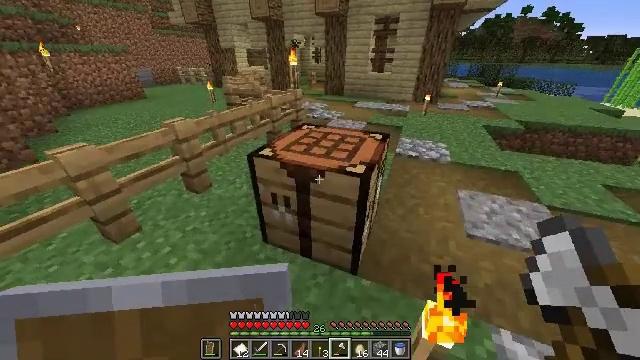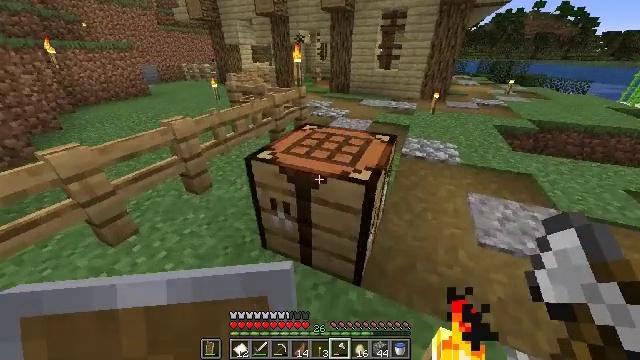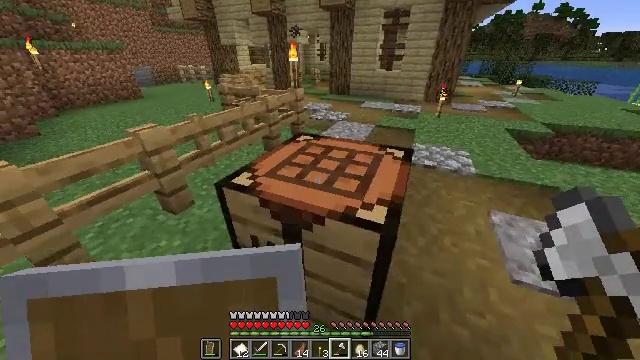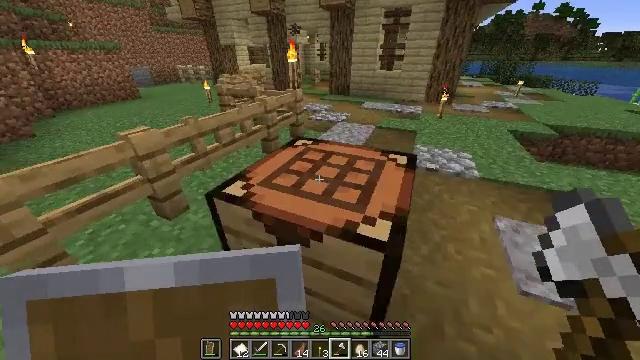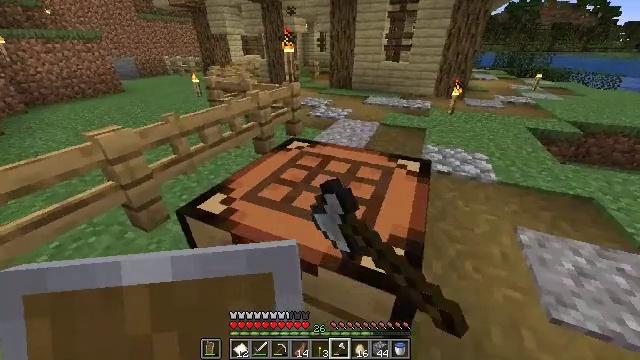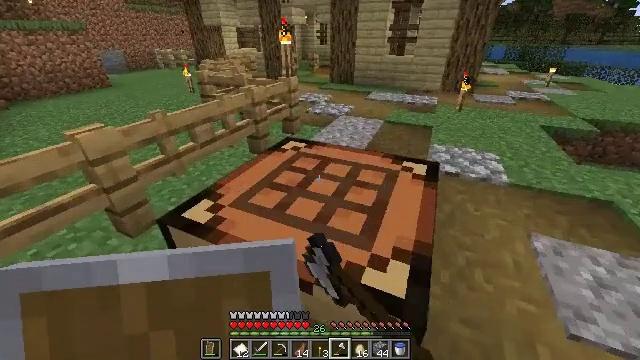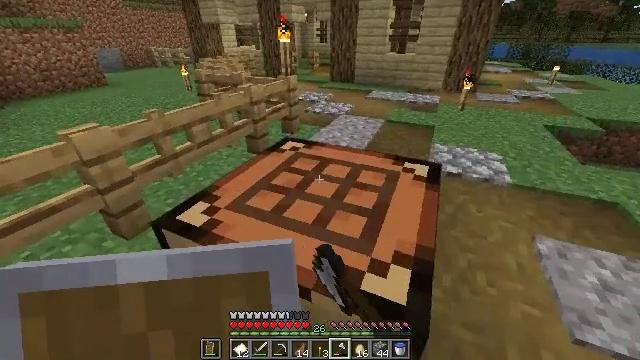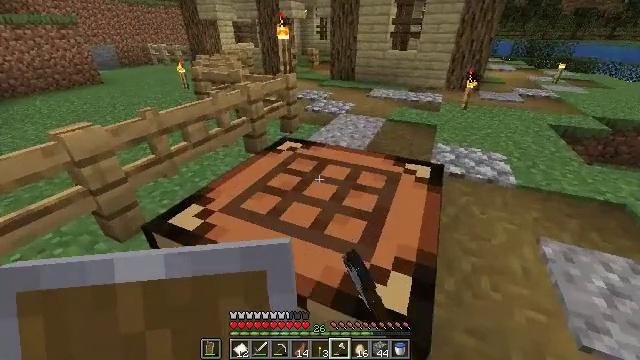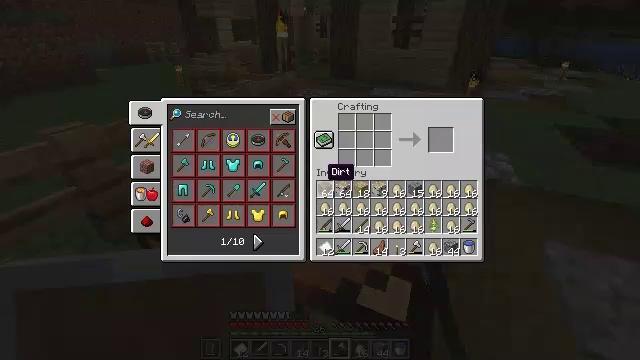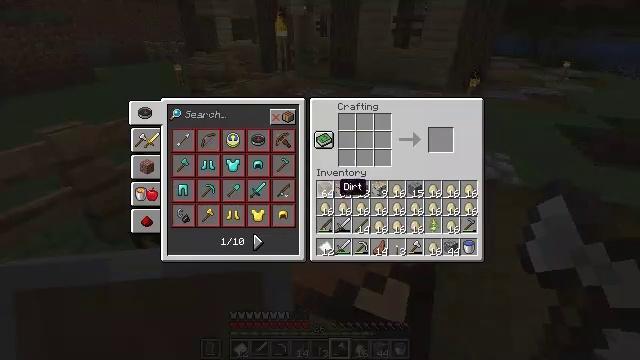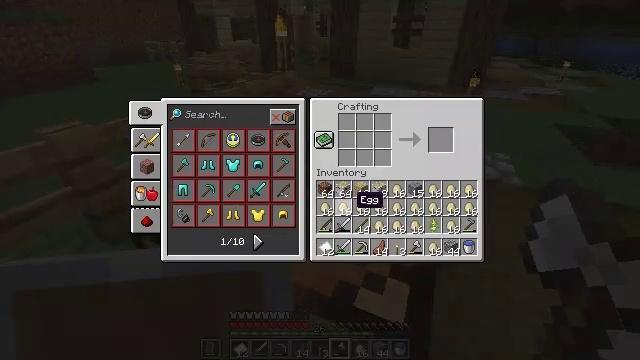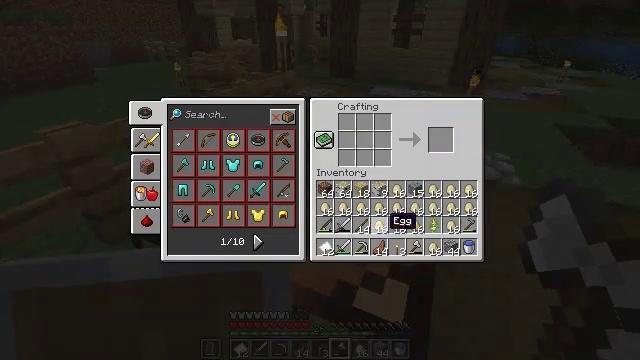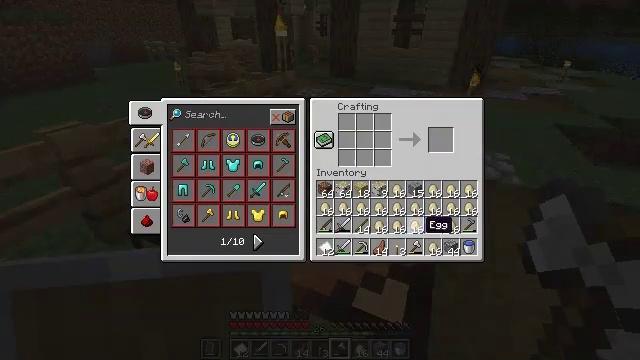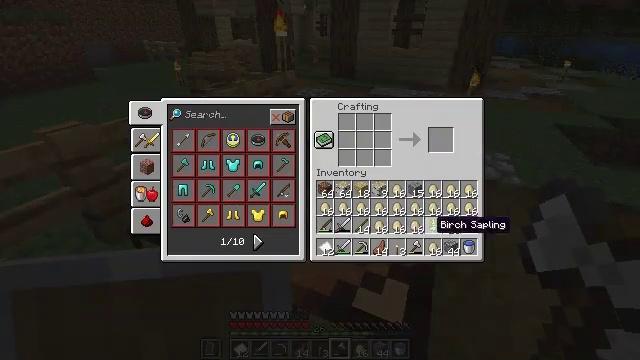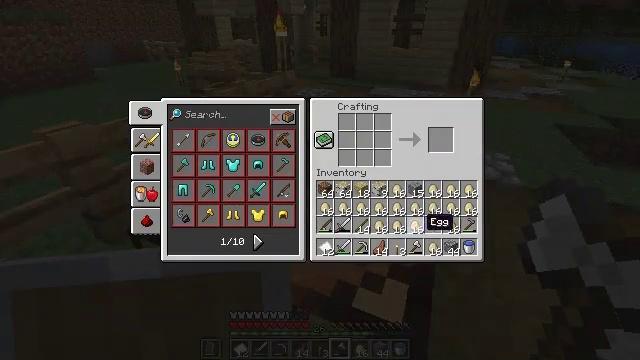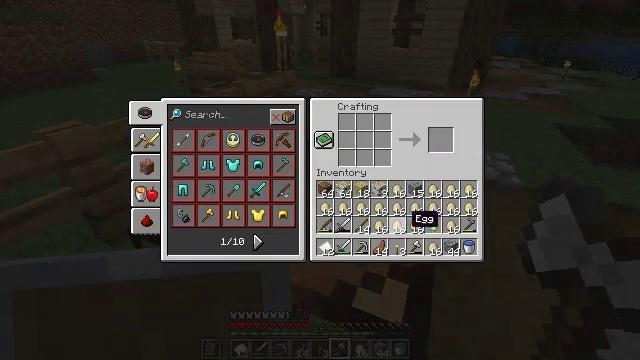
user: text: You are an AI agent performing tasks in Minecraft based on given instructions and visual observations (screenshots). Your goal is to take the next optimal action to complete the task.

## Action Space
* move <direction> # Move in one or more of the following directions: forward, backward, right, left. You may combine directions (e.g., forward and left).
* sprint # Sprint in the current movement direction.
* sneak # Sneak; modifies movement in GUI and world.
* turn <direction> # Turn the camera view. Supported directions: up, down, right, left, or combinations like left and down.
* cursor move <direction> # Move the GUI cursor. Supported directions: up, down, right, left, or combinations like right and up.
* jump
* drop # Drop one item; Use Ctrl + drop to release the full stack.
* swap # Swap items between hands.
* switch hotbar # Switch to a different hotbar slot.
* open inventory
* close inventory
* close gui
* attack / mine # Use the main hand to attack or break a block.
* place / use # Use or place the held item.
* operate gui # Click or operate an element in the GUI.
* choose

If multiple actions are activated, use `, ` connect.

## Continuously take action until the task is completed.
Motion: motion action
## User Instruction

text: Remove an egg from the inventory.
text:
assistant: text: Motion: move forward, turn left
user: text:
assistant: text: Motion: move forward
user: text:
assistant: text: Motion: use / place
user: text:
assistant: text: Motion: use / place
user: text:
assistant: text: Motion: use / place
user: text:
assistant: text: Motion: no_op
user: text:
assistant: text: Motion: no_op
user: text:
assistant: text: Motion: open gui
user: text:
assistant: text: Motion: cursor move right and down
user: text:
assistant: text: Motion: cursor move right and down
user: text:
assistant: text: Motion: cursor move right and down
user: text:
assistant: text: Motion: cursor move right
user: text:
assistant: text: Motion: cursor move right
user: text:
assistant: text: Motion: cursor move left
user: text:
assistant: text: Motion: cursor move left
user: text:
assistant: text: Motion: no_op
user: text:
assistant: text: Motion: no_op
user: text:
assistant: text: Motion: cursor move up
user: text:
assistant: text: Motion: cursor move up
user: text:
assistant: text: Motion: no_op
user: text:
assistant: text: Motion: no_op
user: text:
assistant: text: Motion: cursor move up
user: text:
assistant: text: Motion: cursor move up
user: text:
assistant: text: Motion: no_op
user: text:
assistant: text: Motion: no_op
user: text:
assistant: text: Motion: no_op
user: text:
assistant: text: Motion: no_op
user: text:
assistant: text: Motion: no_op
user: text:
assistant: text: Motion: no_op
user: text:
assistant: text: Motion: no_op